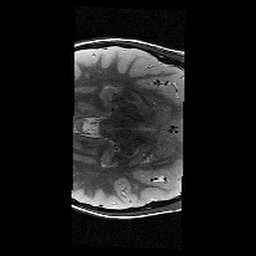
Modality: T2w
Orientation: axial
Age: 10
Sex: male
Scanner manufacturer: siemens
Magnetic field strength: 3 T
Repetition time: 9.23 s
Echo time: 0.067 s